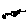
Label: bird